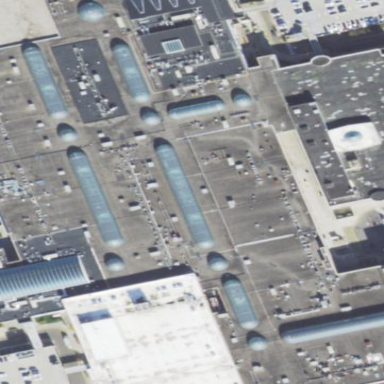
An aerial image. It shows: Mall building.